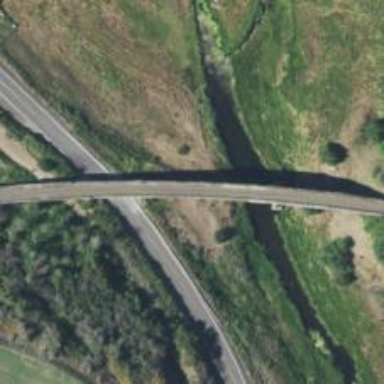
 now serving as cycleway. The railway has been repurposed into rail-trail."